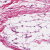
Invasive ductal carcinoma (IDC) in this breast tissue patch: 0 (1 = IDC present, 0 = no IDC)